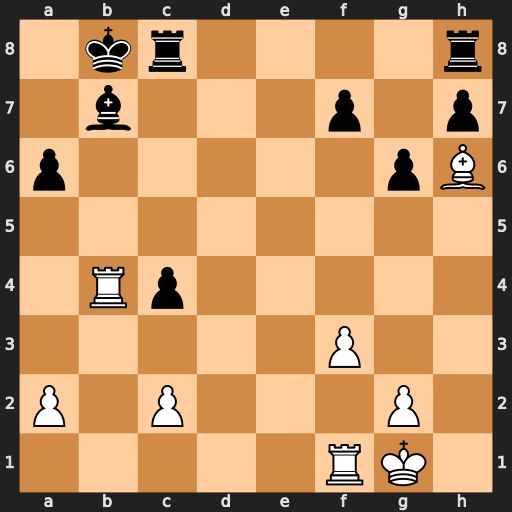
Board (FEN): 1kr4r/1b3p1p/p5pB/8/1Rp5/5P2/P1P3P1/5RK1
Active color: w
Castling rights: -
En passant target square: -
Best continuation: Rfb1 Ka8 Rxb7